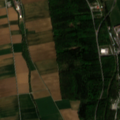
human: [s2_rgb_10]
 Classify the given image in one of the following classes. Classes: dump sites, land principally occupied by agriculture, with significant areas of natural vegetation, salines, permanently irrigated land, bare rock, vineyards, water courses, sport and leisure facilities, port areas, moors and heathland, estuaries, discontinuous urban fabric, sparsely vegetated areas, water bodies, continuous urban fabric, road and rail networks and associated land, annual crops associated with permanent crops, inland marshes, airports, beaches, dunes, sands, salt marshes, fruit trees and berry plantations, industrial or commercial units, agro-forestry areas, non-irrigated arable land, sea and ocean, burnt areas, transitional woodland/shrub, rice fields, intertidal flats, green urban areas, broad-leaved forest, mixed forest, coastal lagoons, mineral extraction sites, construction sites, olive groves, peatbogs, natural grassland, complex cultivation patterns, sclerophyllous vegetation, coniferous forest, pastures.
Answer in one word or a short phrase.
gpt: discontinuous urban fabric, non-irrigated arable land, complex cultivation patterns, broad-leaved forest